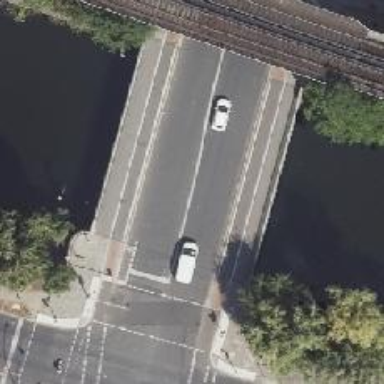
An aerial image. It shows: Tertiary road on bridge with asphalt surface. There are sidewalks on both sides and track for cycling on each side as well.